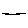
Label: line